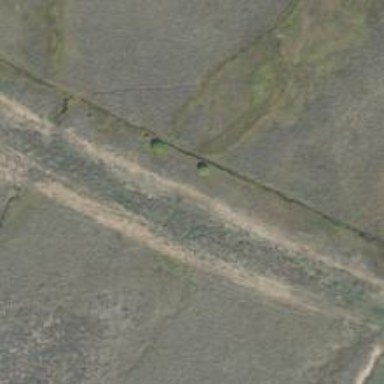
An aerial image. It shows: Abandoned road.